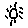
Label: sun